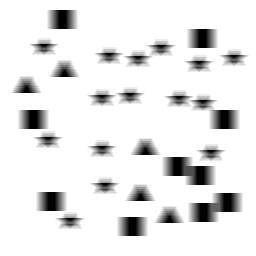
Squares: 10
Triangles: 5
Stars: 15
Total shapes: 30